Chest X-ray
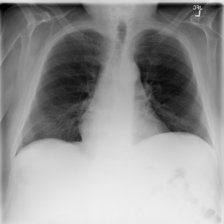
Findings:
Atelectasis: negative
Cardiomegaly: negative
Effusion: negative
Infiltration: positive
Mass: negative
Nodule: negative
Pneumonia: negative
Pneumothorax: negative
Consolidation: negative
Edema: negative
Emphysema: negative
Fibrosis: negative
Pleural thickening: negative
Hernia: negative